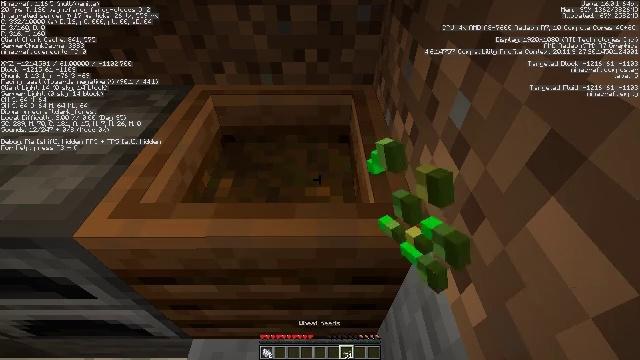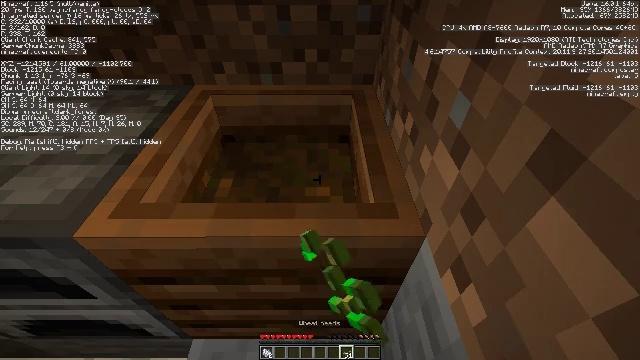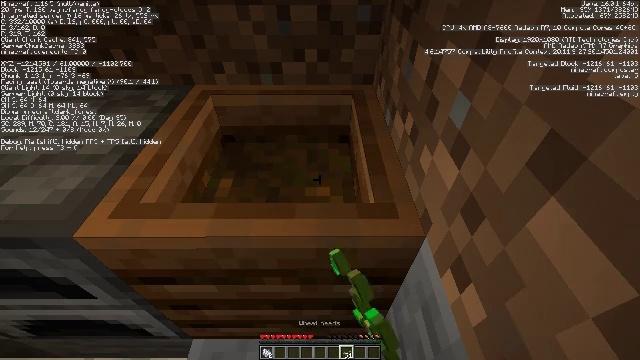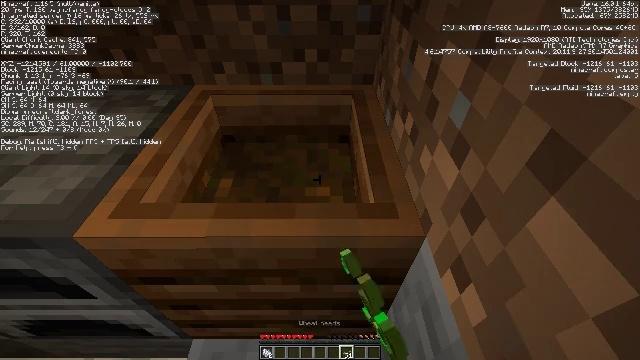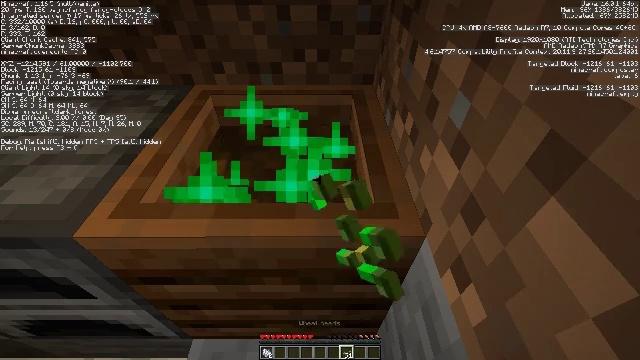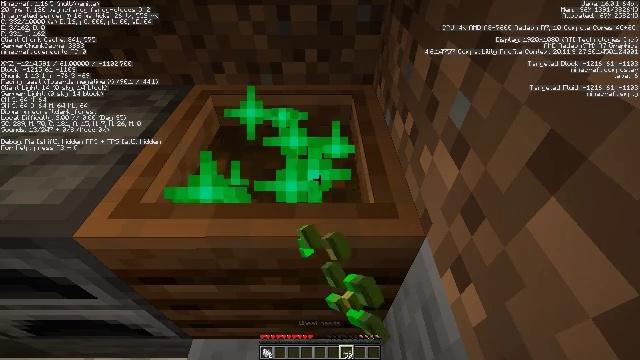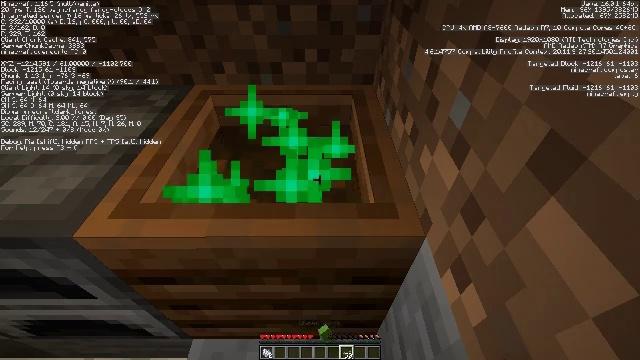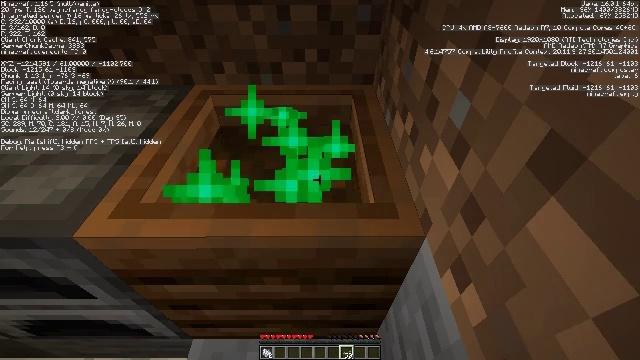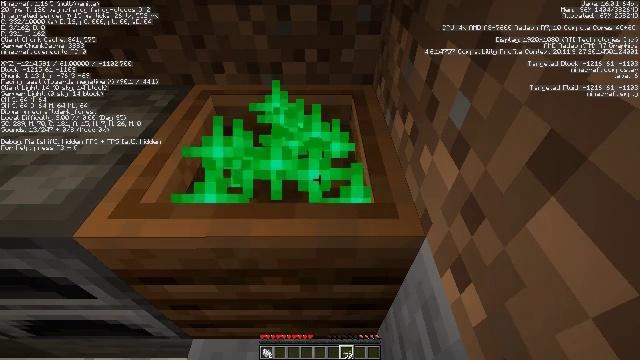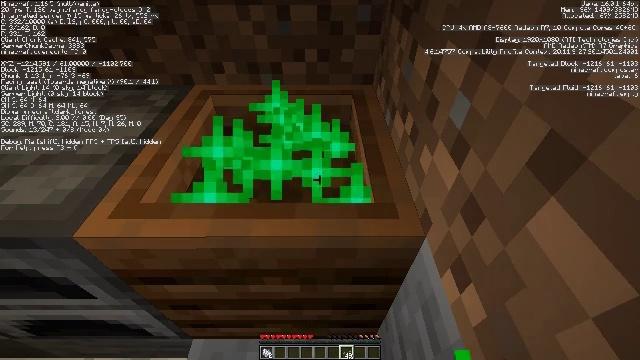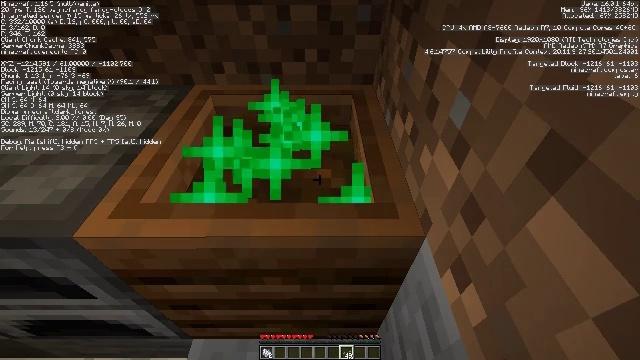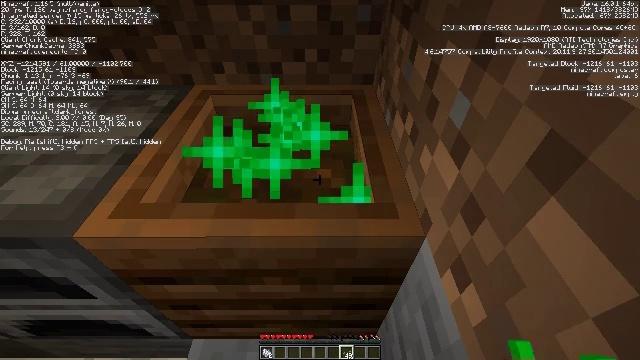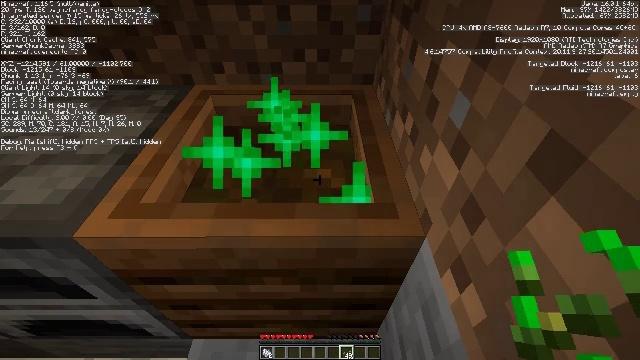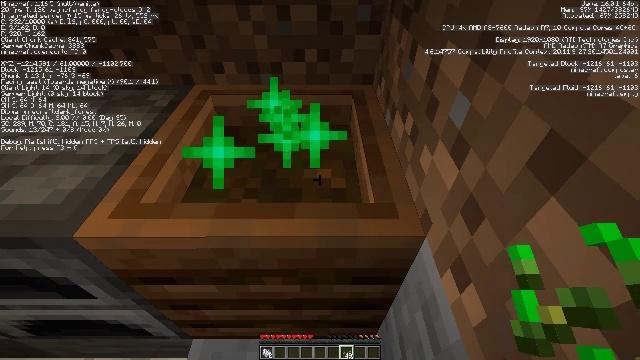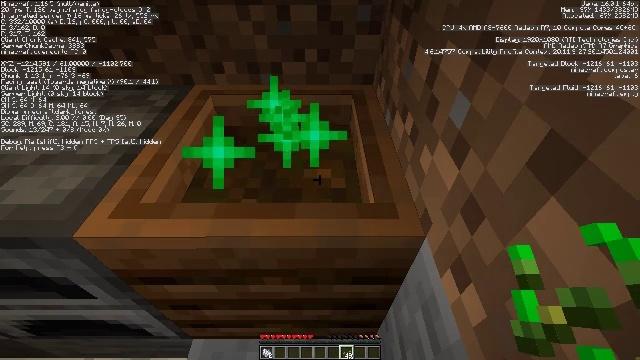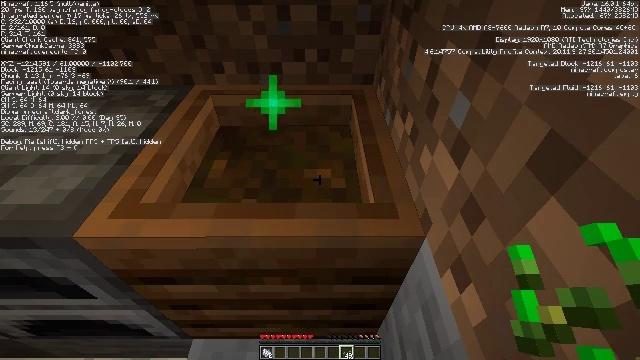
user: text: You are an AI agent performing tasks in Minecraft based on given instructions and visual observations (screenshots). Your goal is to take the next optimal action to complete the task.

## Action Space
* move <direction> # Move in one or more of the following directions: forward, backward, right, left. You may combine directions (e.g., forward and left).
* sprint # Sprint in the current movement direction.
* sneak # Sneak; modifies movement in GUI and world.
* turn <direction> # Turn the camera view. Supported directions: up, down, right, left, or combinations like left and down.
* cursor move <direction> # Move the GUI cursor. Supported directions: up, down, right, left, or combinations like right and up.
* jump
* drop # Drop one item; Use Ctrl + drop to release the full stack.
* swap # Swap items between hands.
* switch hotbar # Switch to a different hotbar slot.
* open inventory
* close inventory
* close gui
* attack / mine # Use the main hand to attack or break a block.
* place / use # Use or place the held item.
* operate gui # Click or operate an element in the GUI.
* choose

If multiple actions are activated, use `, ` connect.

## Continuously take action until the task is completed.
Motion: motion action
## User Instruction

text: Smelt kelp to obtain dried kelp.
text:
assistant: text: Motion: use / place
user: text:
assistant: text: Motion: use / place
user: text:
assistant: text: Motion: use / place
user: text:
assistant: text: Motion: no_op
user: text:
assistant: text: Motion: no_op
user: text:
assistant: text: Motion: no_op
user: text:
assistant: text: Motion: no_op
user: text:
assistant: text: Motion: no_op
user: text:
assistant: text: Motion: no_op
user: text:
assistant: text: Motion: no_op
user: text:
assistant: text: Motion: no_op
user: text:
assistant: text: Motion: no_op
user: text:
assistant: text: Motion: no_op
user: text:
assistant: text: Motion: no_op
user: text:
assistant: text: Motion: no_op
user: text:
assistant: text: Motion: no_op
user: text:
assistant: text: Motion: no_op
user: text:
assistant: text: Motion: no_op
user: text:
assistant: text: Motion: no_op
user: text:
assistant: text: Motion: no_op
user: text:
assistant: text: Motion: no_op
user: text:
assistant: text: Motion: no_op
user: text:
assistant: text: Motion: no_op
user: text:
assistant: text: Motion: no_op
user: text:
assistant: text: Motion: no_op
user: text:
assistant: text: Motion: no_op
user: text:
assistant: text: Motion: no_op
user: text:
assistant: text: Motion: no_op
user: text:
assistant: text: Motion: no_op
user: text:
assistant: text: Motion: use / place